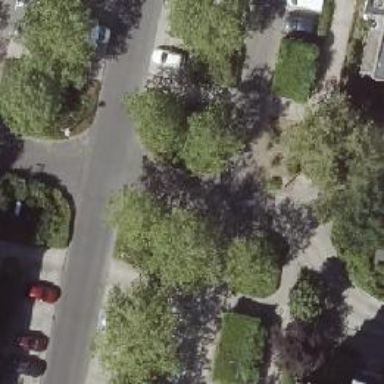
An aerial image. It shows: Residential road with separate sidewalks on both sides. The road surface is asphalt.